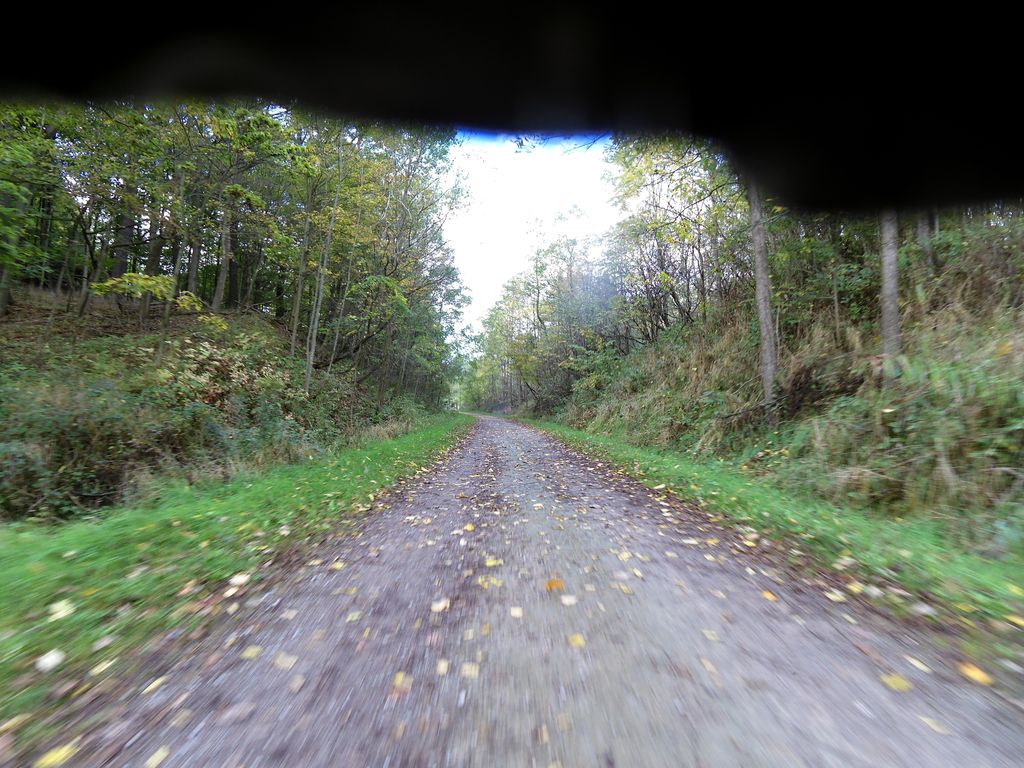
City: hamilton